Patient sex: M
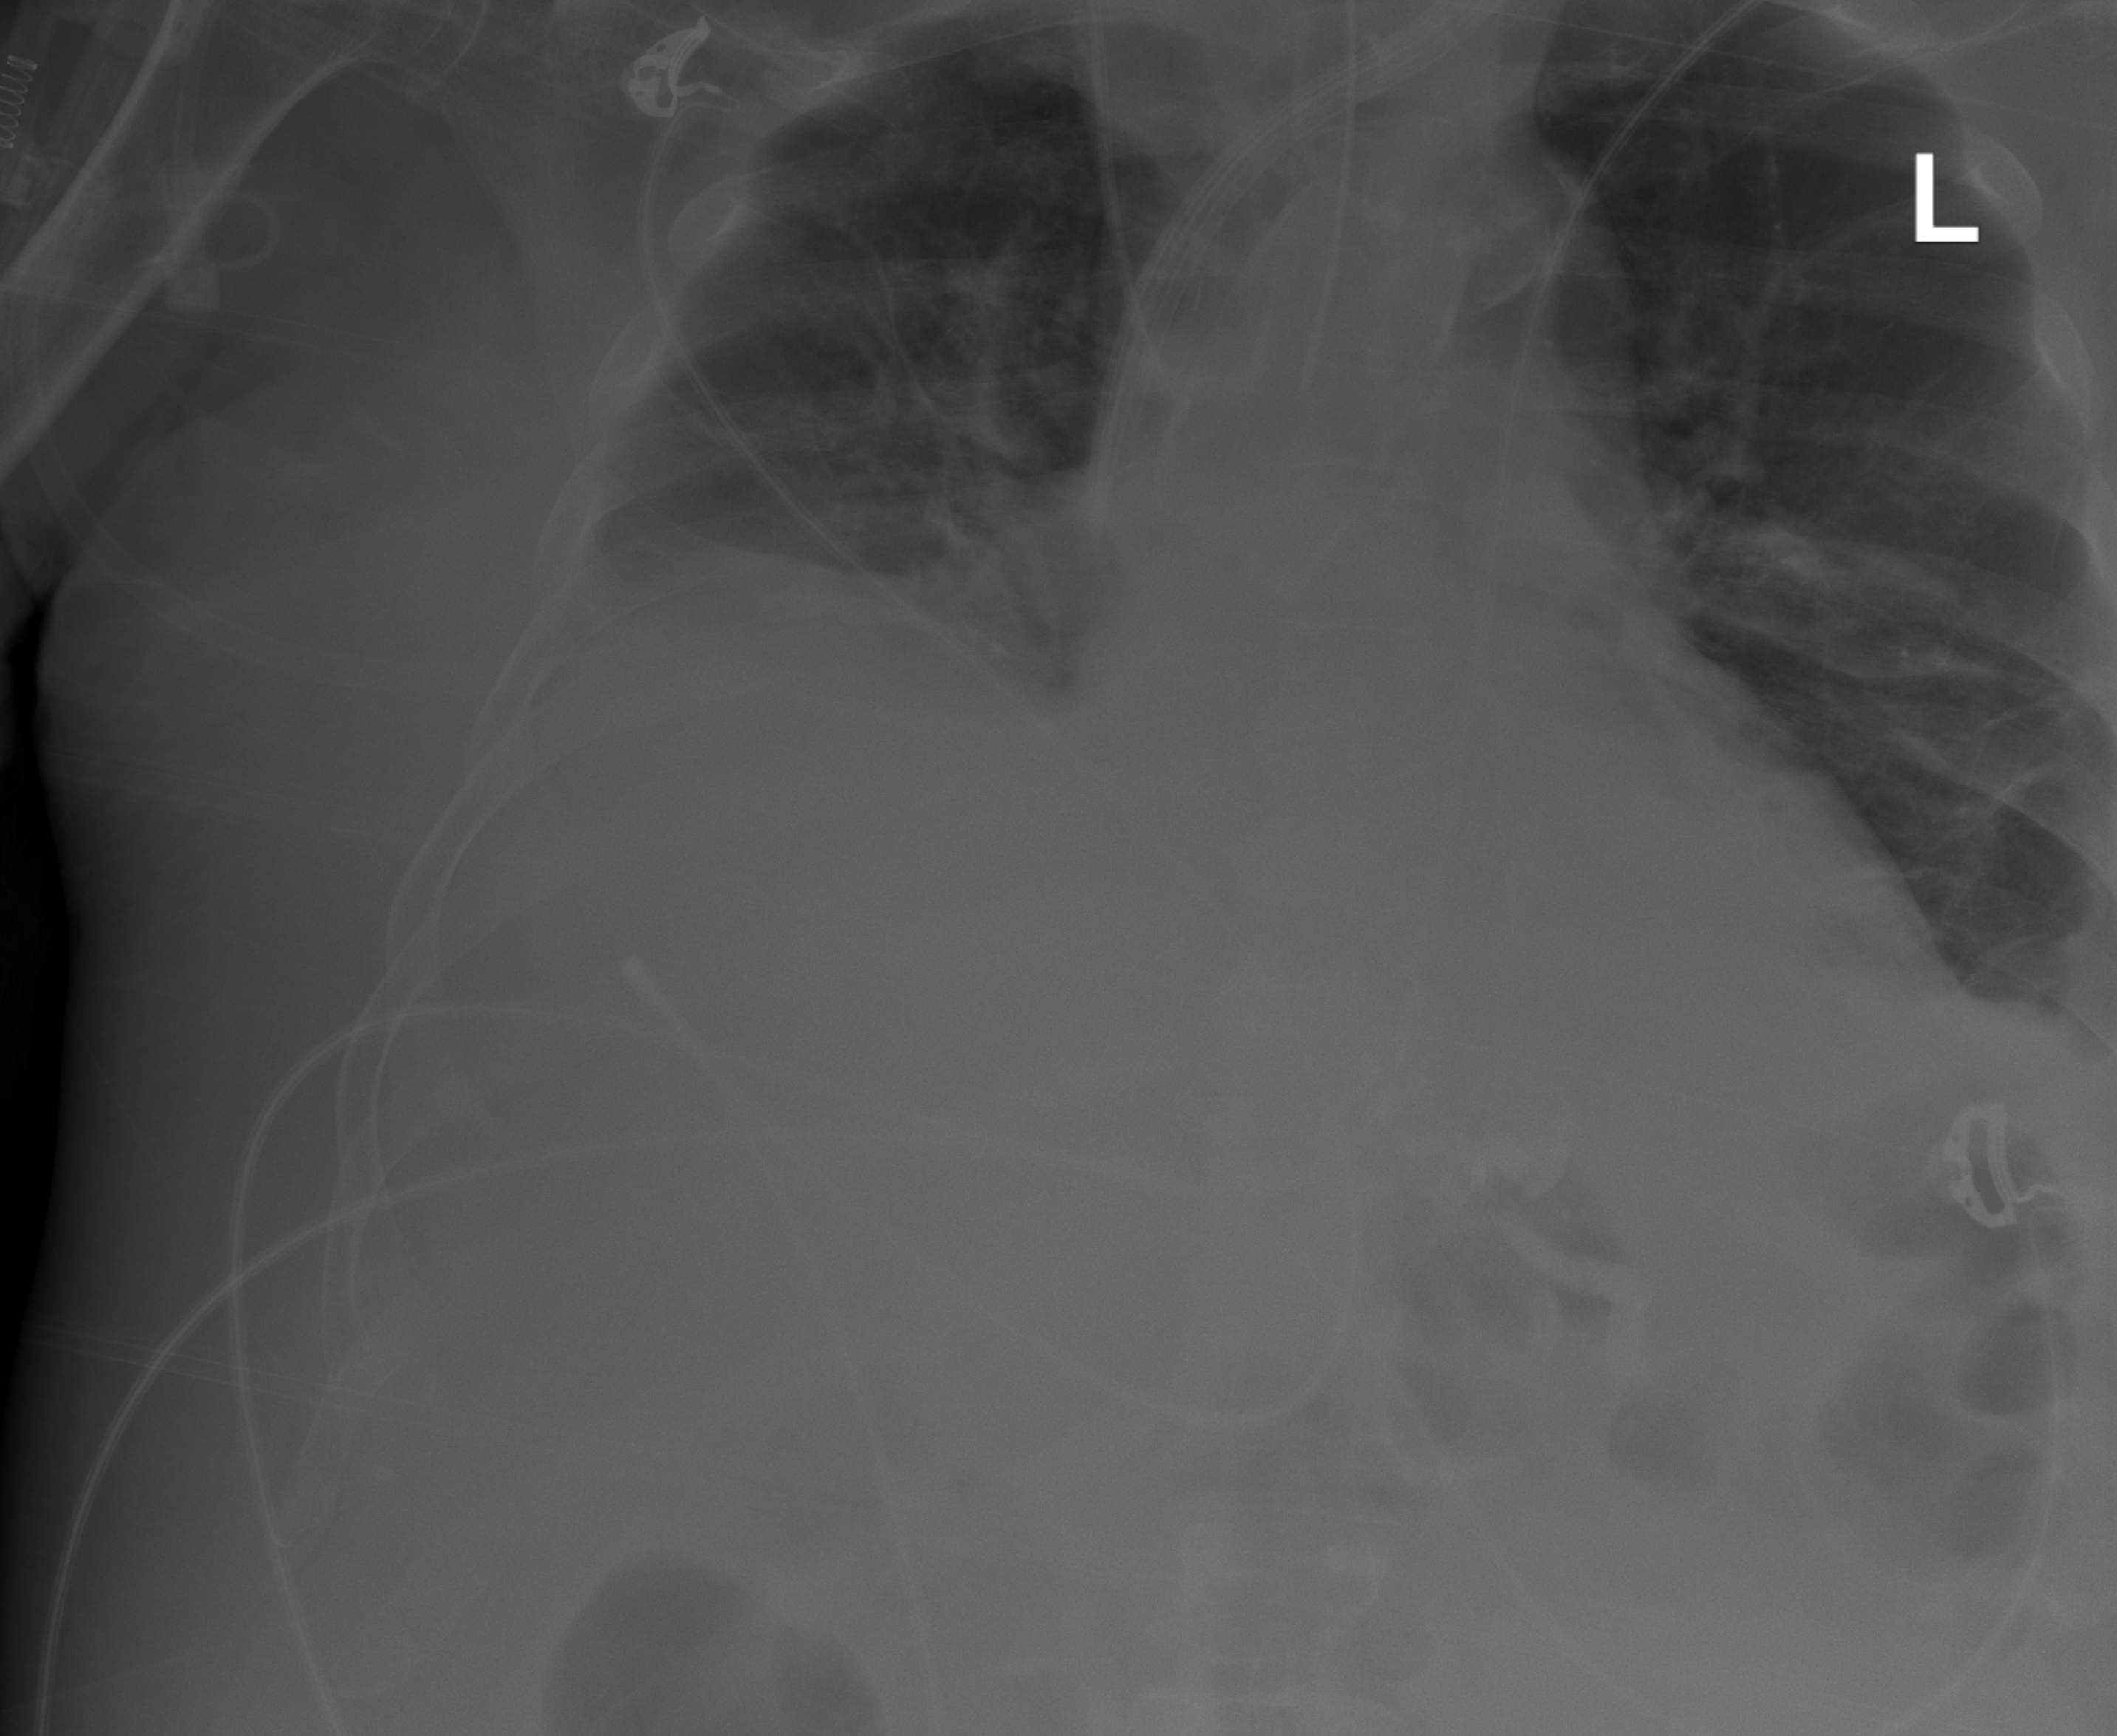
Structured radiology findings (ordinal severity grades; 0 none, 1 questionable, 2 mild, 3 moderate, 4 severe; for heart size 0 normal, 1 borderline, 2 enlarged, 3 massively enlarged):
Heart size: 2
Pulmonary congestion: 0
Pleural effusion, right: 3
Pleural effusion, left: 0
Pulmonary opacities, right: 0
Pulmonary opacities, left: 0
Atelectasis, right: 3
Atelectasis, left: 0